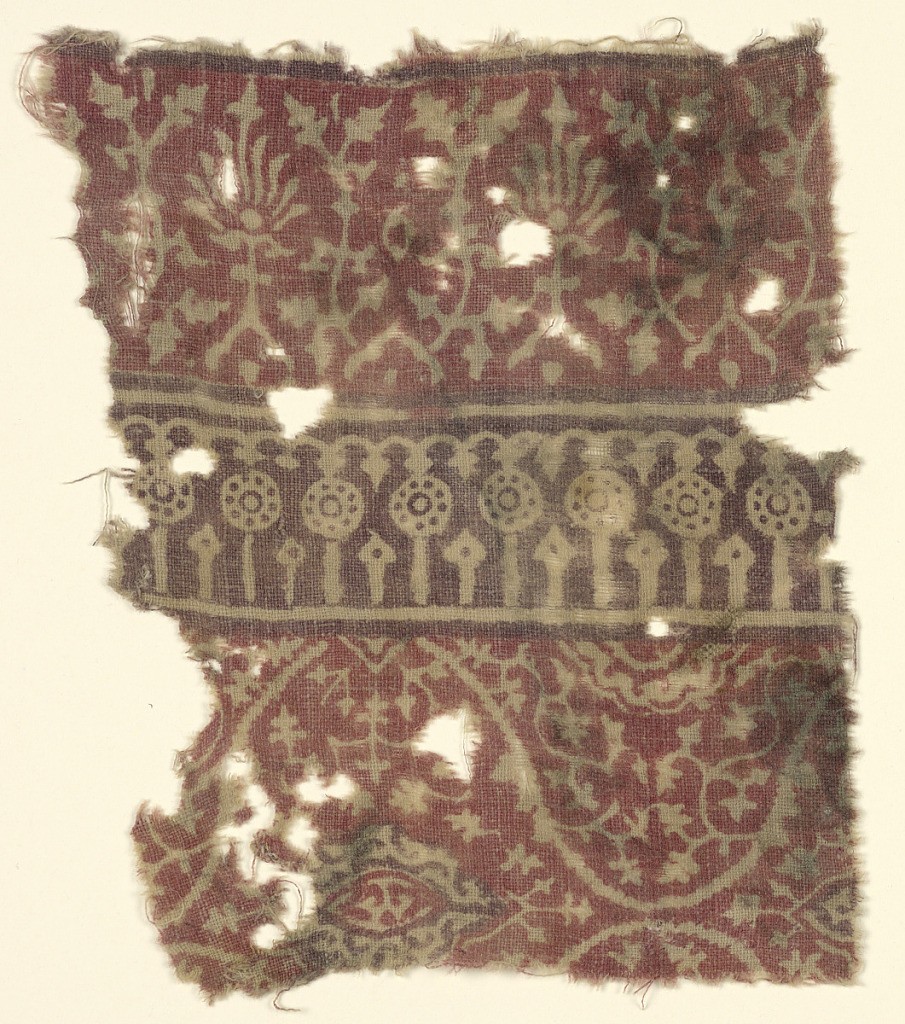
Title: Fragment
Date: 15th–16th century
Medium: cotton Technique: resist-printed on plain weave
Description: Natural cotton plain cloth ground.  Design in natural and brown on red ground arranged horizontally.  Upper border torch-like motifs and stylized foliate forms.  Center highly conventionalized uprights from lotus motifs.  Below, arabesque, foliage.